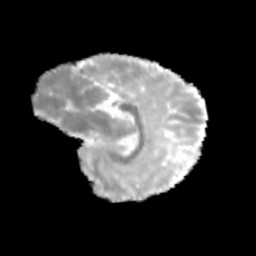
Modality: MD
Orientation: sagittal
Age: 12
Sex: female
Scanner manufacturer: siemens
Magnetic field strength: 3 T
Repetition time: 3.8 s
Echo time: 0.07 s